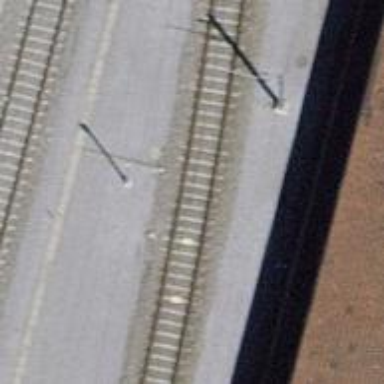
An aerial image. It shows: Rail siding with electrified contact lines.